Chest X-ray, PA view. Patient: 49 years old, sex F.
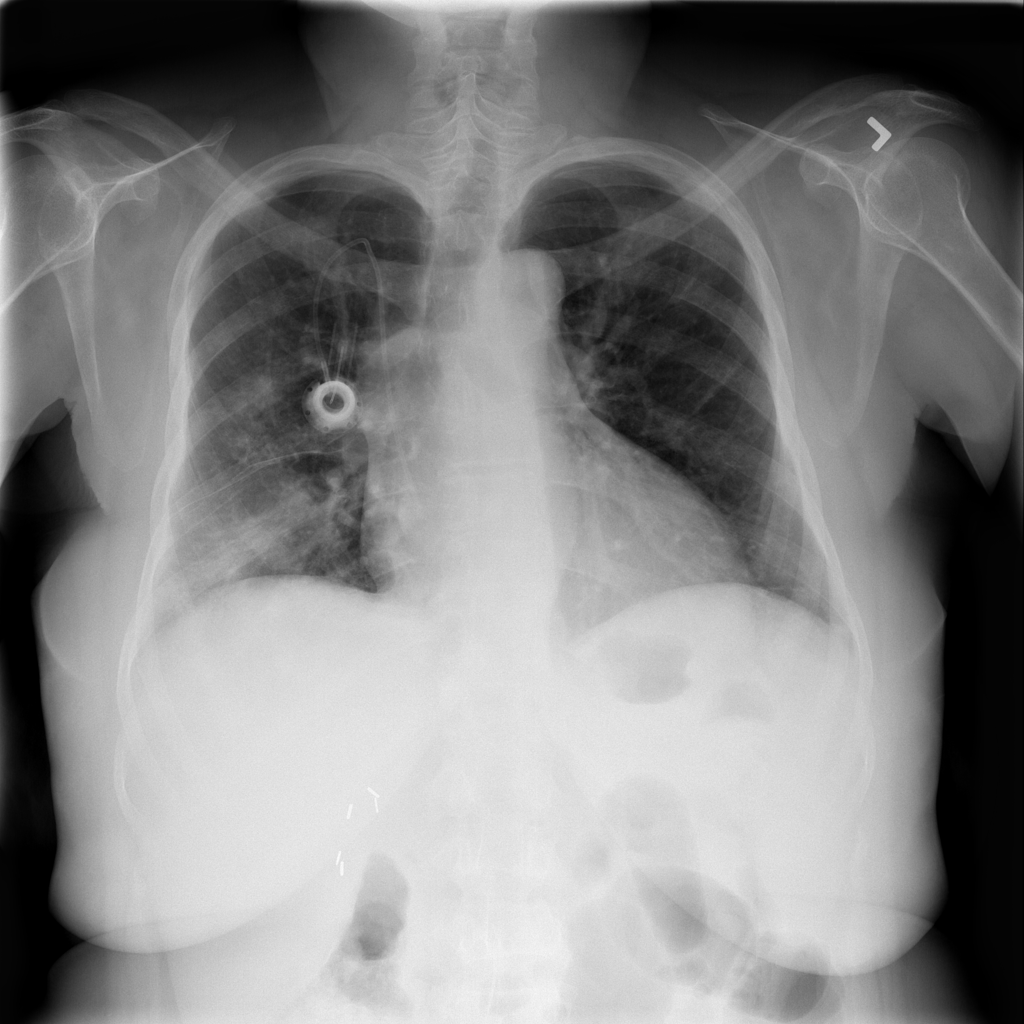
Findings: Infiltration